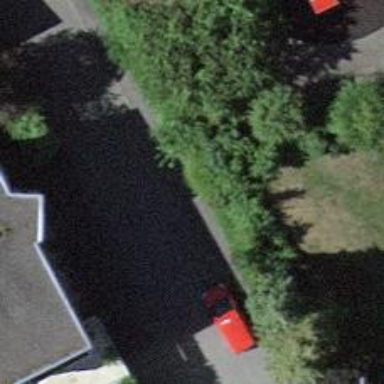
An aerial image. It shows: Sidewalk along the footway.